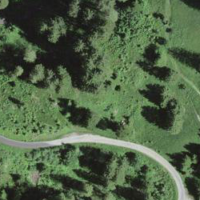
EUNIS habitat code: 43
Species observed at this site:
Parnassia palustris